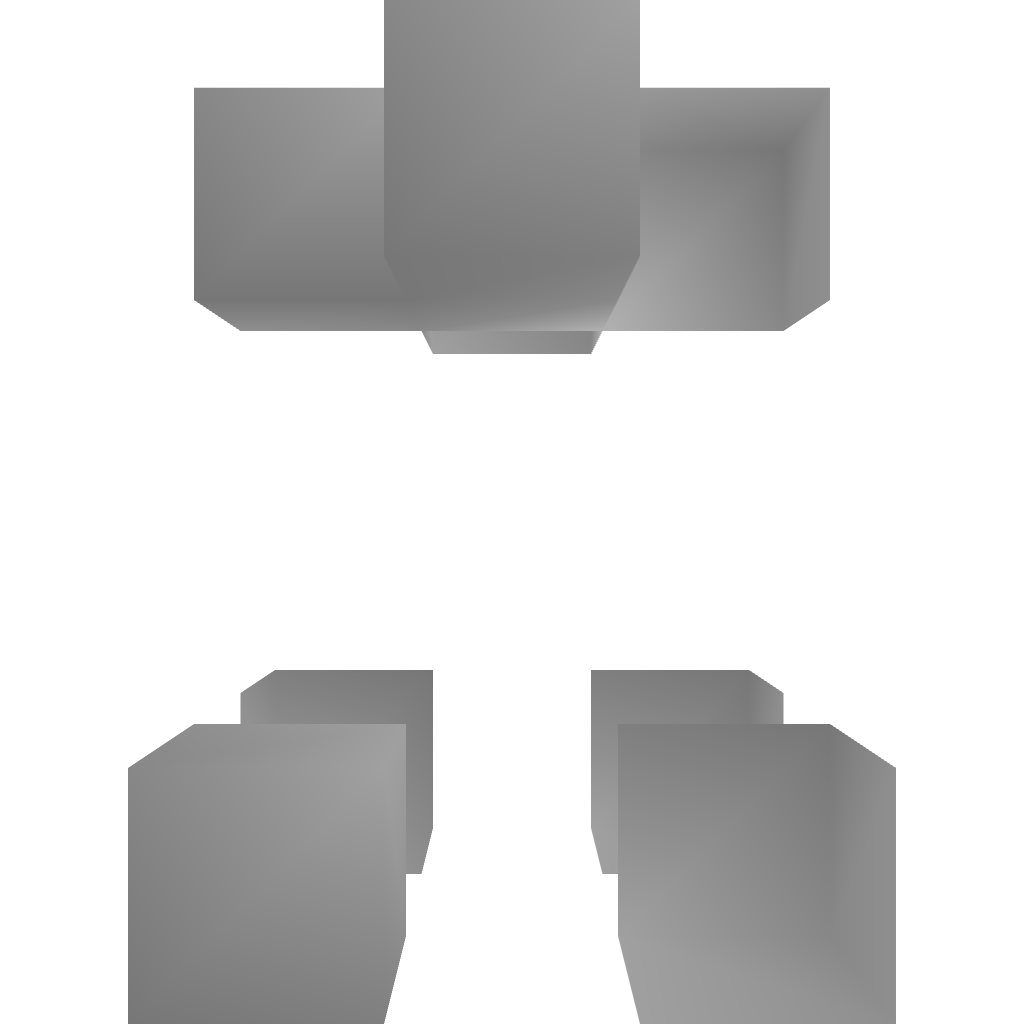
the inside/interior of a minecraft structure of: Micro Fountain